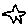
Label: star